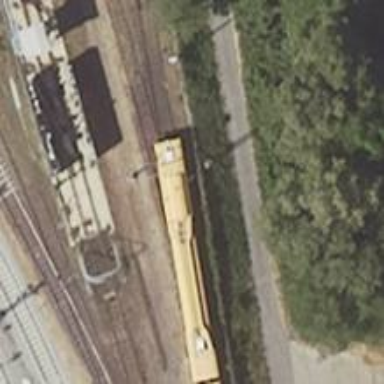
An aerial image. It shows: Railway signal.